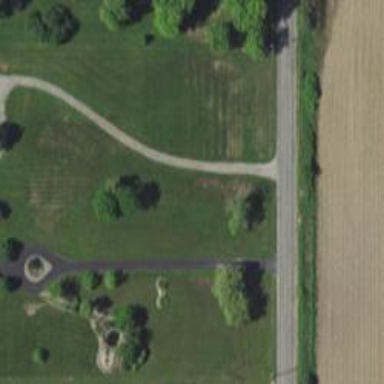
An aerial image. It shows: Driveway leading to service road.